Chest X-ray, PA view. Patient: 37 years old, sex F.
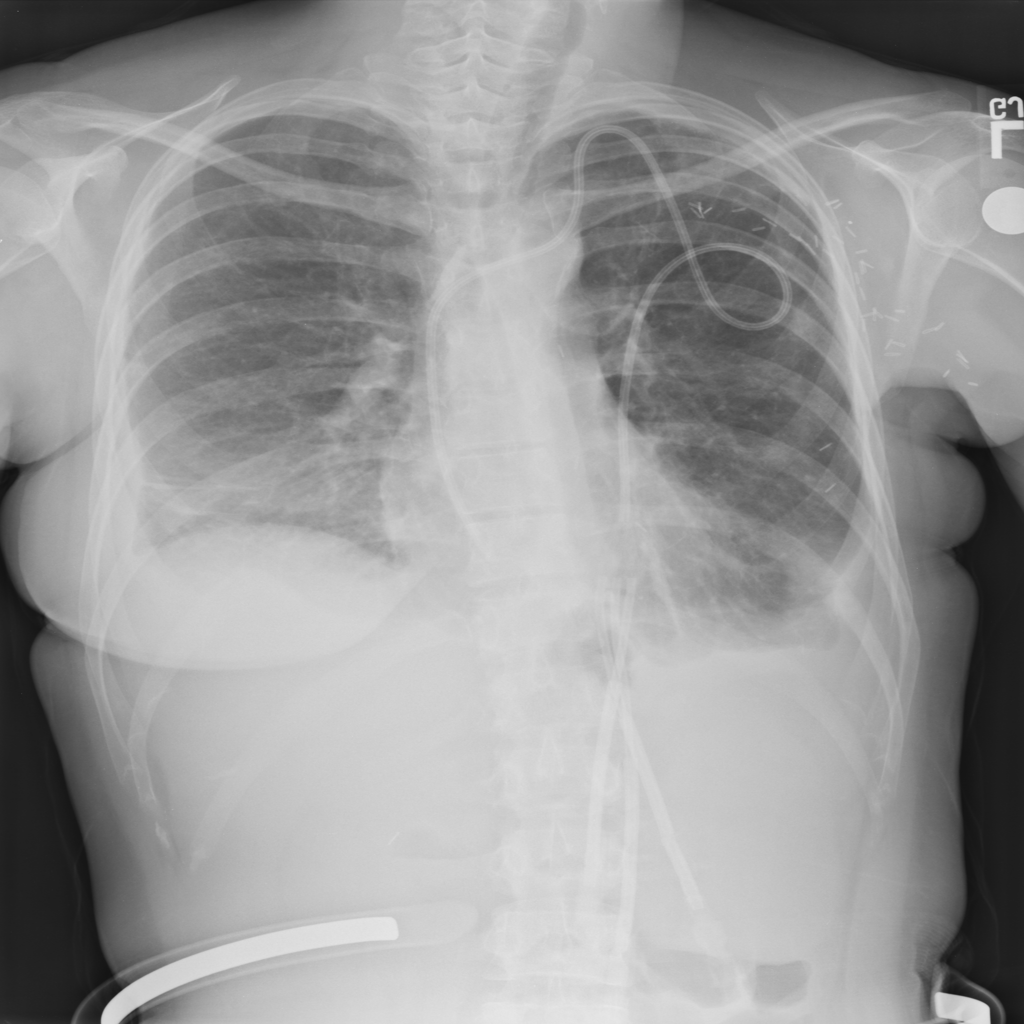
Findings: Effusion